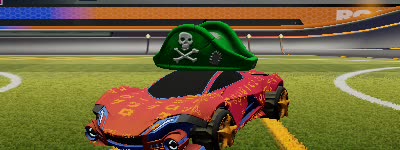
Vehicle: werewolf